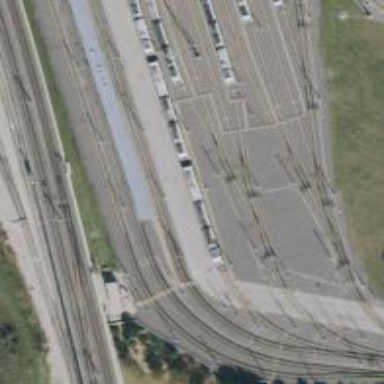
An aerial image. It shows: Light rail service yard with electrified contact lines.